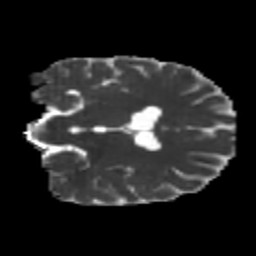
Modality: MD
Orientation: coronal
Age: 22
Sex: male
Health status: healthy
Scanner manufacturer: philips
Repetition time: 7.384 s
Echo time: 0.08599 s